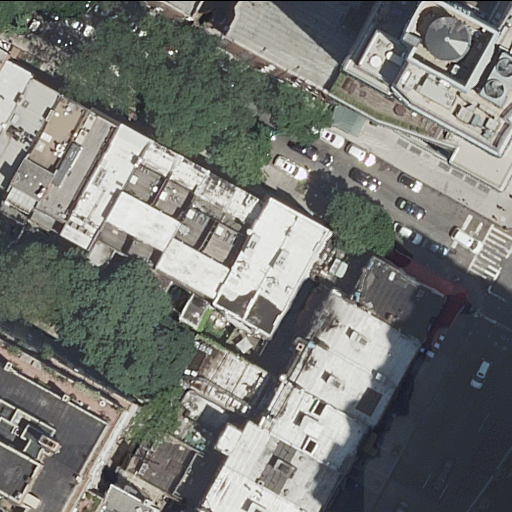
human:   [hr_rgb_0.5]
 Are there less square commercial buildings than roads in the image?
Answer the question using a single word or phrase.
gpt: yes

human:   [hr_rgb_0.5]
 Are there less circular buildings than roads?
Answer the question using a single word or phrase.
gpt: yes

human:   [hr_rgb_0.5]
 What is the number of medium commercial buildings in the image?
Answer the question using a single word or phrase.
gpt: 0

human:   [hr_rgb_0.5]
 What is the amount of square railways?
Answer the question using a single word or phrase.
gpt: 0

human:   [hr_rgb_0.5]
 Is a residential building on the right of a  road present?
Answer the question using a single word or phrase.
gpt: yes

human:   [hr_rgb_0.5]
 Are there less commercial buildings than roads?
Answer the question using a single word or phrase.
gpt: yes

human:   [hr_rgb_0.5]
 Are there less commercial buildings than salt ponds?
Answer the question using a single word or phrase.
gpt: no

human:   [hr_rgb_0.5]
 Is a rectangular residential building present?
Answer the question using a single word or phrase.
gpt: yes

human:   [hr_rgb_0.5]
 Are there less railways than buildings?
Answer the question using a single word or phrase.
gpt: yes

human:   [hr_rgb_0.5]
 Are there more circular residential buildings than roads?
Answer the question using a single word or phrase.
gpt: no

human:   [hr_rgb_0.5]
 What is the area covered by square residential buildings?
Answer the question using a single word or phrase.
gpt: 0m2

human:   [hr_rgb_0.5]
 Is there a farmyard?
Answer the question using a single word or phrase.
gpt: no

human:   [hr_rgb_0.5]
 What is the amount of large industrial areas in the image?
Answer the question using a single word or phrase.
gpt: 0

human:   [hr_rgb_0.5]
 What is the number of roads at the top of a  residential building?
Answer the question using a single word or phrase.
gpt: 3

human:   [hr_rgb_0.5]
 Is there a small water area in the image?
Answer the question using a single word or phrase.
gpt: no

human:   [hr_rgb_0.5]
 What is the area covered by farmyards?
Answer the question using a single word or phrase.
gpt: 0m2

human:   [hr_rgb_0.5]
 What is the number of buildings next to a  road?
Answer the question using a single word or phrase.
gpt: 24

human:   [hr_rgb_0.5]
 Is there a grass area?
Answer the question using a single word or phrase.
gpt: no

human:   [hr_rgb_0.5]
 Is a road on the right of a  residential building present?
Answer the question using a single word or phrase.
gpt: yes

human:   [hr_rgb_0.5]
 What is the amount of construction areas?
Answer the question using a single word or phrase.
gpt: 0

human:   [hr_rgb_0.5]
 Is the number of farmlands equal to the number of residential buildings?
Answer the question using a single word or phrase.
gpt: no

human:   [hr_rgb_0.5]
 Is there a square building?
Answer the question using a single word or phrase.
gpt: no

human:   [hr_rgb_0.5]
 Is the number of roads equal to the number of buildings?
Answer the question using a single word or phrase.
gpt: no

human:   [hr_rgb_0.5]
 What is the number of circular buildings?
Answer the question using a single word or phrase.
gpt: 0

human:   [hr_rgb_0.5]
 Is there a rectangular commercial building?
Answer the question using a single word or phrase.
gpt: no

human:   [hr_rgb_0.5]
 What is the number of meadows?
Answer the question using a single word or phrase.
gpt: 0

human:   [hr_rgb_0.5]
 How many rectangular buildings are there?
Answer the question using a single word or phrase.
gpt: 19

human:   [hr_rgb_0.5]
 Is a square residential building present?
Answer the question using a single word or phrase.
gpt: no

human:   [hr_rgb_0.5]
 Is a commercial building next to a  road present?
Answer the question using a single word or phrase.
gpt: no

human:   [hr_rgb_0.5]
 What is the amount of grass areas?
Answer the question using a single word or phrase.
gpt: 0

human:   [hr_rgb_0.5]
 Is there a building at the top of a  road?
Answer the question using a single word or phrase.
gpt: yes

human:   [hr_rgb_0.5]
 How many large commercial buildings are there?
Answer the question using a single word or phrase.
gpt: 0

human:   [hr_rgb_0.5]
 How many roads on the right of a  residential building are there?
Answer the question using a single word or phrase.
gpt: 3

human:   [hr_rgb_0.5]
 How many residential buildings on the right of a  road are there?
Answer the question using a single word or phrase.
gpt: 6

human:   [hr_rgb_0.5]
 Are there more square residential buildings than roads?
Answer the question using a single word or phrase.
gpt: no

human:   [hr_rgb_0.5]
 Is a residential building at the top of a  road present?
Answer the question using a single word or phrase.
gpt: yes